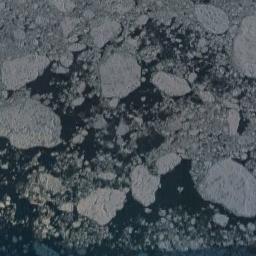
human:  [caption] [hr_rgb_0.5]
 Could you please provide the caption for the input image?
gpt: There are different shapes of sea ice .

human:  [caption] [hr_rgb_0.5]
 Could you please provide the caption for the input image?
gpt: Countless ice cubes of various sizes are connected into a loose, Large piece floating on the blue sea .

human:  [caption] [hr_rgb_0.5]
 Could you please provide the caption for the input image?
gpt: There are many ice on the deep green sea .

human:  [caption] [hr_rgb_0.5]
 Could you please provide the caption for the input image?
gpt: Several large pieces of sea ice and a lot of small pieces of sea ice gather together .

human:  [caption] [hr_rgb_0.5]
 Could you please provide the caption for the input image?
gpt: There are many sea ice linked into sheets .